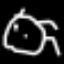
Label: frog